Field crop: tomato
Growth stage: 1
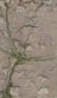
Species: cyperus